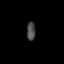
Tissue: lung
Cell type: Epithelial cells
Senescence score: 0.2003
Nuclear area (px): 156
Mean DAPI intensity: 73.526